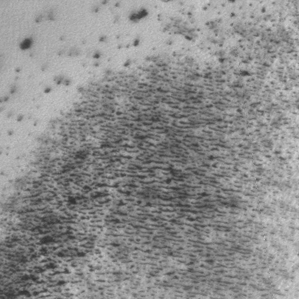
Label: frost